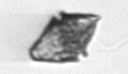
Label: Kryptoperidinium_triquetrum